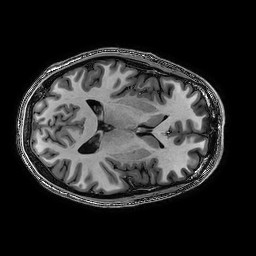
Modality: T1w
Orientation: axial
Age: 27
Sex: male
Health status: healthy